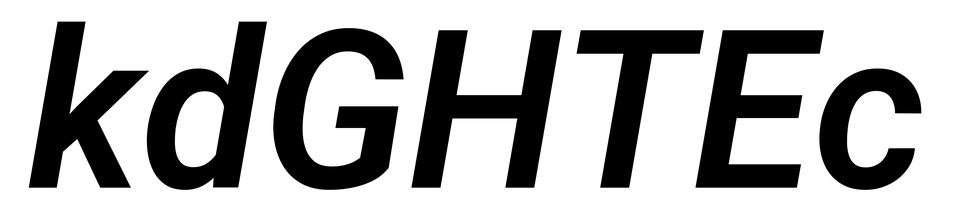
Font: Roboto-Italic_SemiBold_Italic